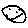
Label: smiley face